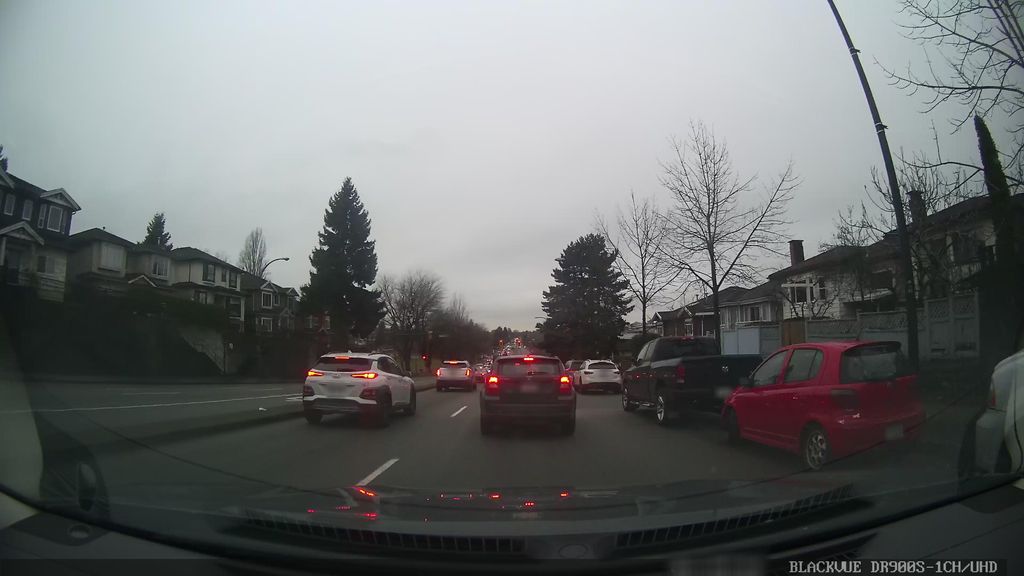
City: vancouver